Chest X-ray:
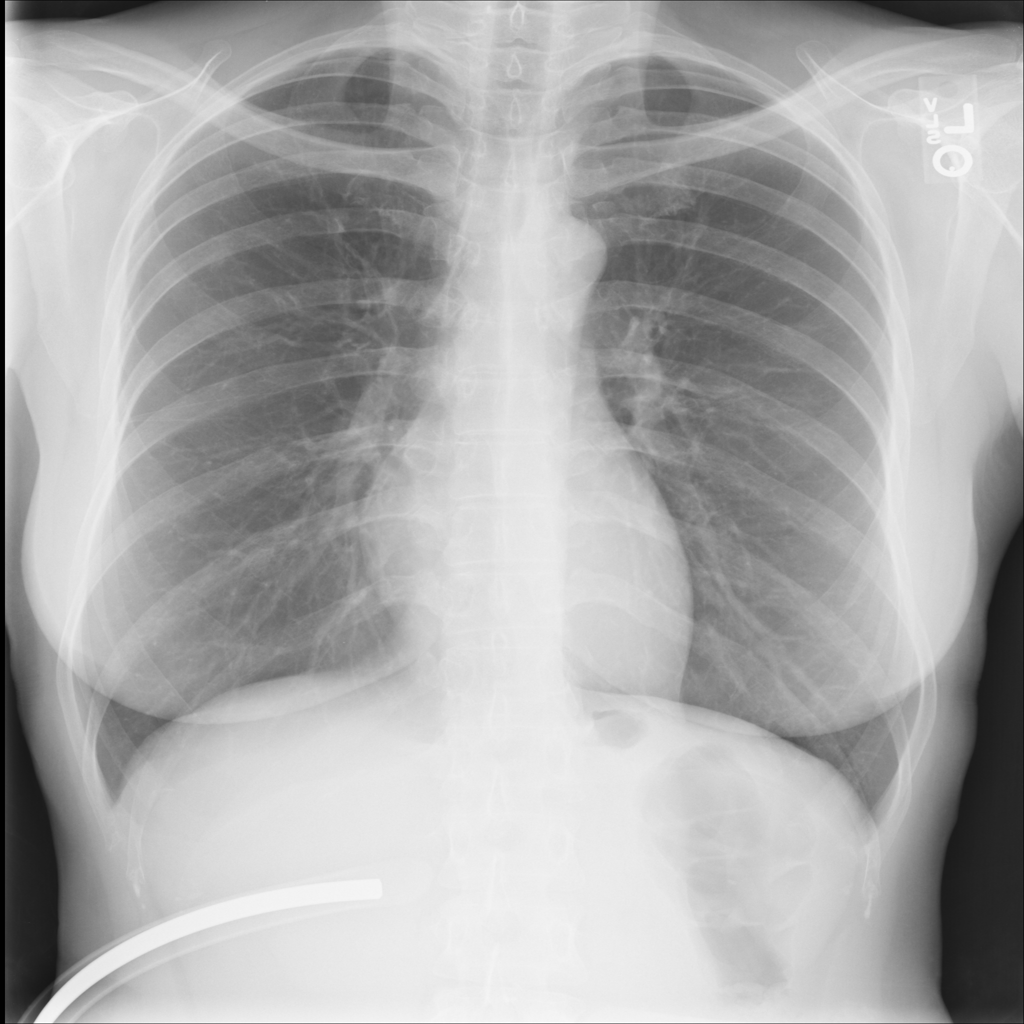
No abnormal finding: yes